Question: In an android 4.1 app I'm designing, I'm trying to get my bottom bar that has two buttons to be dynamic, a.k.a. not remain stuck to the bottom of the screen even when I am at the top of the page. I want it to appear only when the user scrolls down to the very end of the page. Right now, no matter how much I try, it remains fixed to the bottom of the screen. I'd really appreciate some help.
Thanks.
project_search_list.xml
'''
<?xml version="1.0" encoding="UTF-8"?>
<LinearLayout xmlns:android="http://schemas.android.com/apk/res/android"
android:orientation="vertical" android:layout_width="fill_parent"
android:layout_height="fill_parent">
<ListView android:id="@android:id/list"
android:layout_width="fill_parent" android:layout_height="0dip"
android:layout_weight="1" android:drawSelectorOnTop="false"
/>
<ImageView
android:id="@+id/image"
android:layout_width="wrap_content"
android:layout_height="wrap_content"
android:layout_gravity="bottom"
android:contentDescription="@string/description"
android:gravity="left"
android:scaleType="fitXY" />
<TextView
android:id="@+id/empty"
android:layout_width="fill_parent"
android:layout_height="fill_parent"
android:layout_gravity="left"
android:text="" />
<ScrollView xmlns:android="http://schemas.android.com/apk/res/android"
android:layout_width="fill_parent" android:layout_height="wrap_content">
<LinearLayout android:id="@+id/footer" android:layout_width="fill_parent"
android:layout_height="wrap_content" android:orientation="horizontal"
android:layout_alignParentBottom="true" style="@android:style/ButtonBar">
<Button android:id="@+id/prev_10_results" android:layout_width="wrap_content"
android:layout_height="wrap_content" android:layout_weight="1"
android:text="@string/prev_10_results" />
<Button android:id="@+id/next_10_results" android:layout_width="wrap_content"
android:layout_height="wrap_content" android:layout_weight="1"
android:text="@string/next_10_results" />
</LinearLayout>
</ScrollView>
</LinearLayout>
'''
Here's a screen capture. Notice the button bar at the bottom? I want it to appear only when I scroll down to the end of the page.

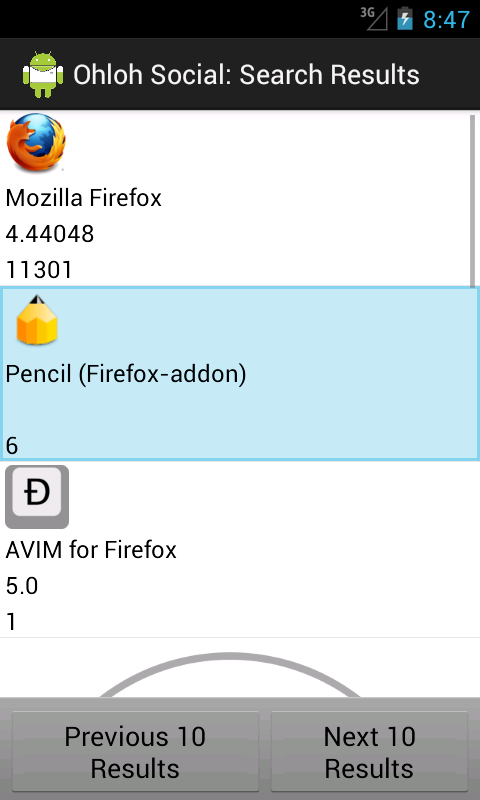
Answer: This should get you started, check in onscrollstatechanged with row is visible and then take th correct action like toggle or animate the button bar if you use visibility gone the list view will take place on the part where the button bar was before. This way you don't have empty space at the bottom:
'''
@Override
public void onScrollStateChanged(AbsListView view, int scrollState) {
if (scrollState == 0 && mListContent.getLastVisiblePosition() == 0
&& buttonbar.getVisibility() == View.GONE) {
toggleButtonbar();
} else if (mListContent.getLastVisiblePosition() != 0
&& buttonbar.getVisibility() == View.VISIBLE) {
toggleButtonbar();
}
}
'''